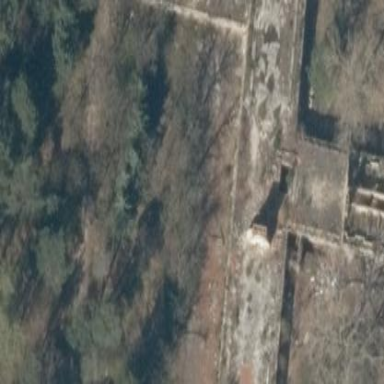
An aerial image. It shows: Building in ruins.